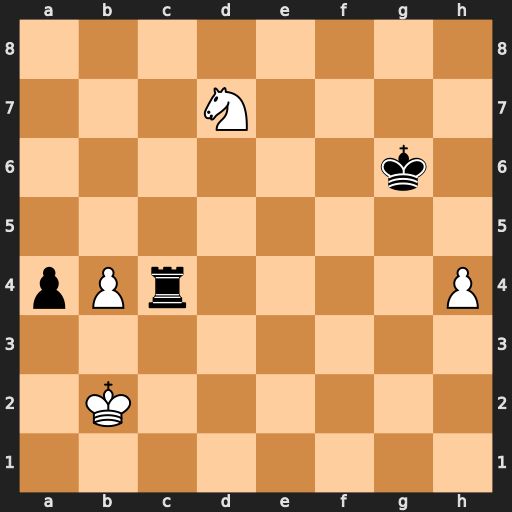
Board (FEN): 8/3N4/6k1/8/pPr4P/8/1K6/8
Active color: w
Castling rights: -
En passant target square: -
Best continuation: Ne5+ Kg7 Nxc4